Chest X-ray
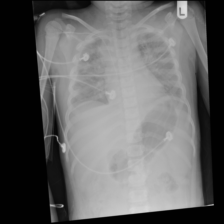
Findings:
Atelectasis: negative
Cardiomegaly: negative
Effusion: negative
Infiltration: negative
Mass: negative
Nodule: negative
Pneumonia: negative
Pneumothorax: negative
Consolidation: negative
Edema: negative
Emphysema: negative
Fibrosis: negative
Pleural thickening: negative
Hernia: negative